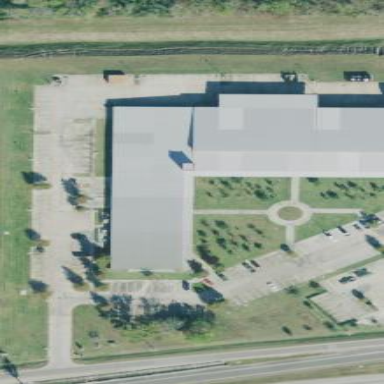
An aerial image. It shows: College building.